Question: I'm trying to give the effect of a percentage over a building. So i have an overlay going in front of an image to give some sort of effect of raising. It's working but going top to bottom rather than bottom to top. How do i reference the ofset to be right?
Heres what it looks like at the moment

Heres my code:
'''
<script>
$(document).ready(function() {
overlay = $("#overlay");
img = $("#myimg");
img.load( function(){
var myPercent = 30;
overlay.width($("#myimg").width());
var myHeight = $("#myimg").height() / 100 * myPercent;
alert(myHeight);
overlay.height(myHeight);
overlay.css("top", img.offset().top + "px");
overlay.css("left", img.offset().left + "px");
});
});
</script>
<div id="overlay" class="overlay"></div>
<img id="myimg" src="building.png" />
'''
Edit: <URL> jsfiddle
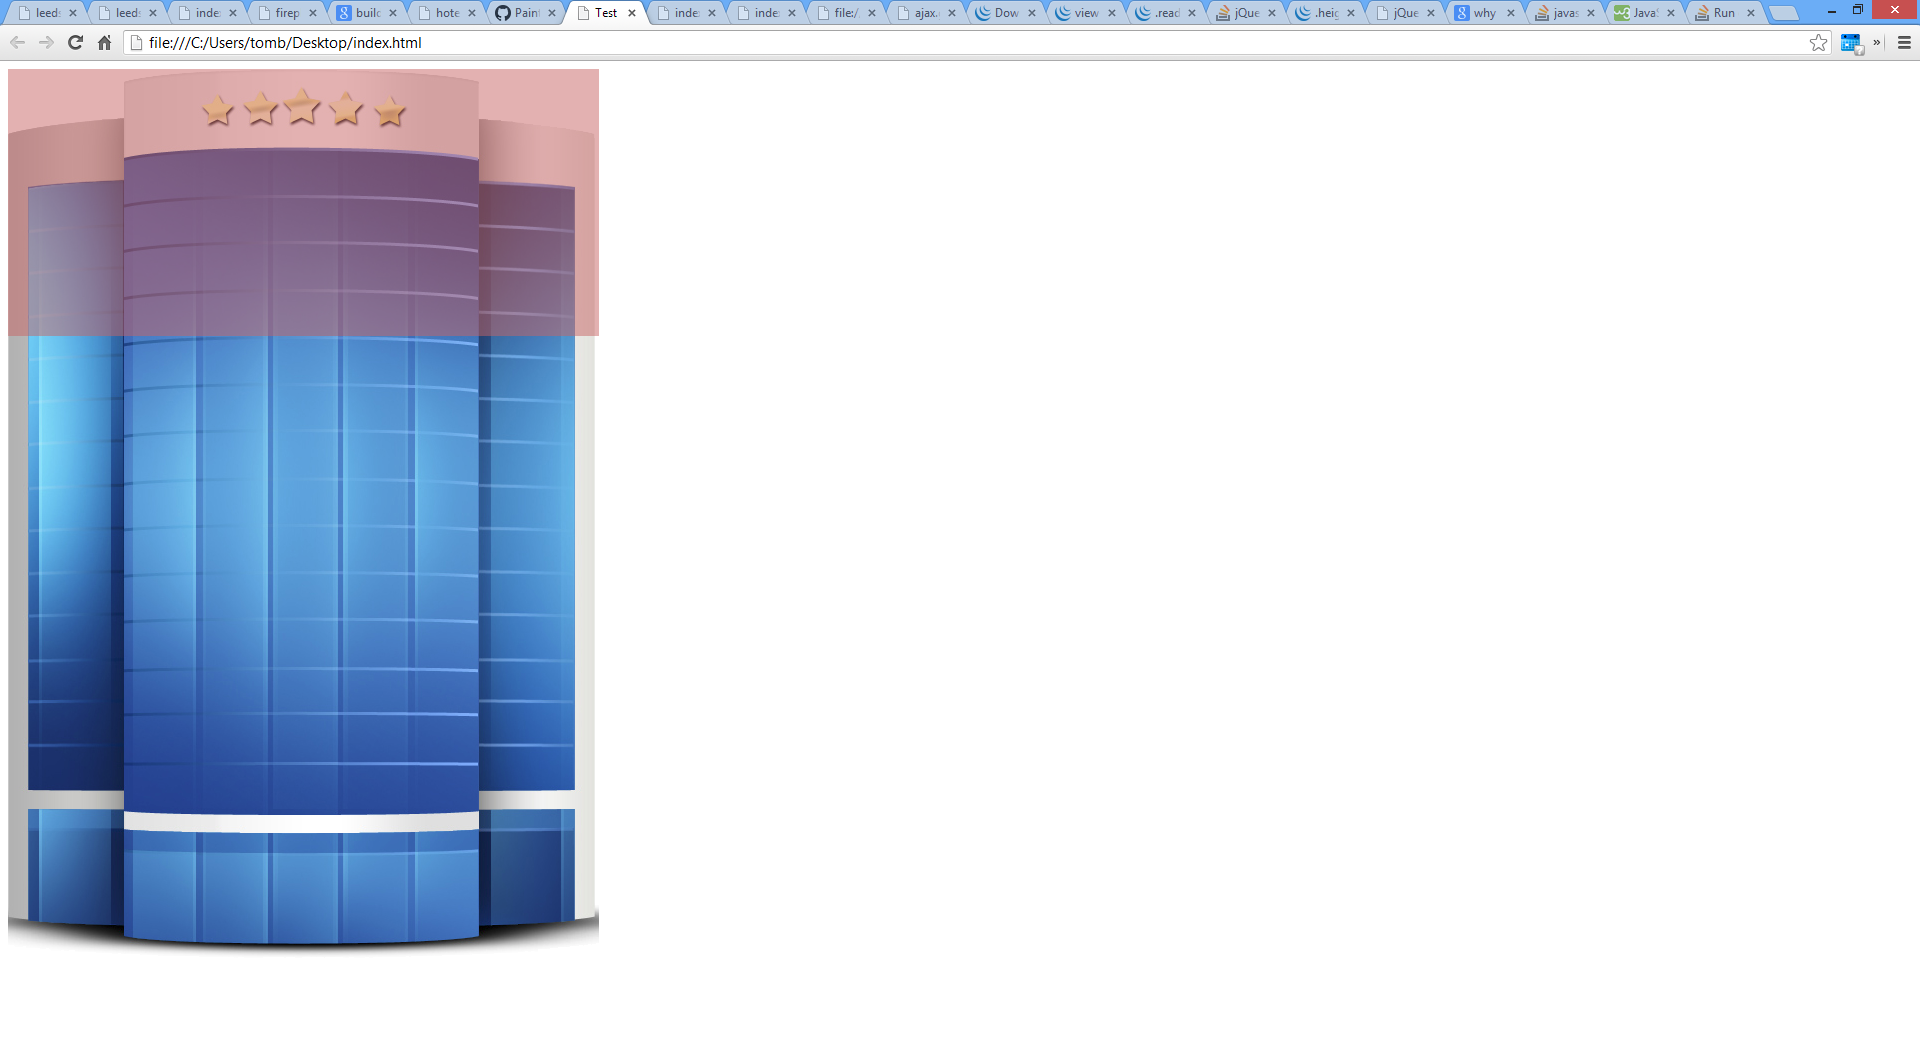
Answer: Give the overlay the following CSS:
'''
#text-ovrelay {
position: absolute;
top: auto;
bottom: 0;
}
'''
This way, it's docked to bottom, and not to top.
Took your code and changed it a little bit. <URL>.